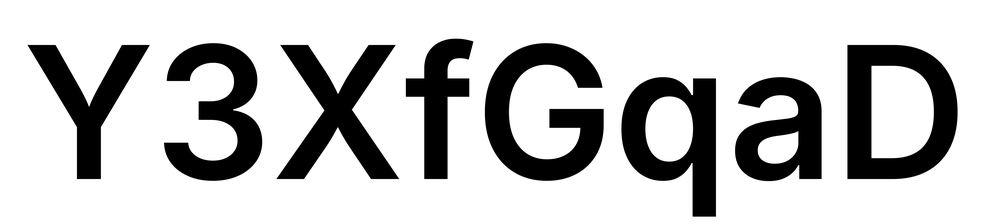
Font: Inter_SemiBold